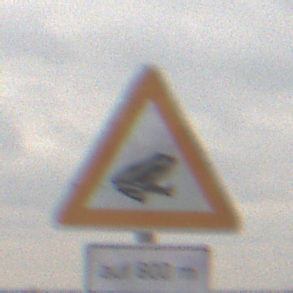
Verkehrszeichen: AmphibienwanderungLinks
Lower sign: LaengeEinerStrecke5
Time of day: MorningAfternoon
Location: Outdoor (Nature)
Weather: Overcast
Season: NotSpecified
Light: Natural